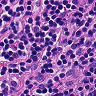
Metastatic tissue present: no